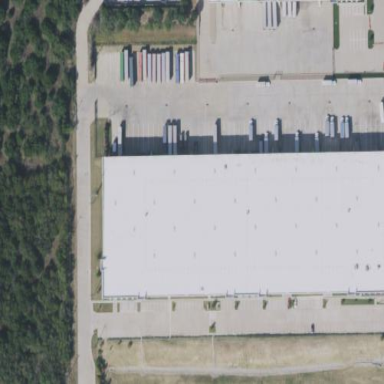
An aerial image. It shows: Warehouse building.